Interaction volume radius: 10 \u00c5
Interaction volume height: 15 \u00c5
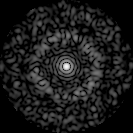
Disorder parameter: 0.8386